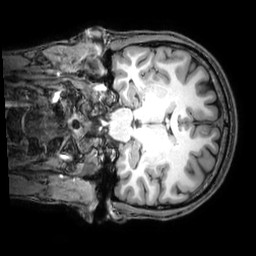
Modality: T1w
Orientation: coronal
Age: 26
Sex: male